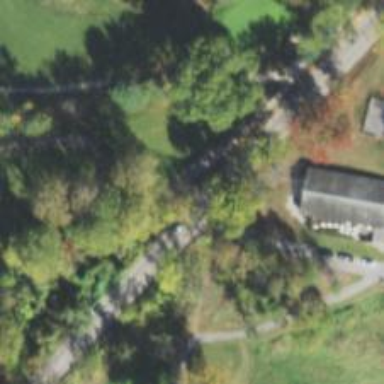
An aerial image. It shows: Service road designated as golf cart path.